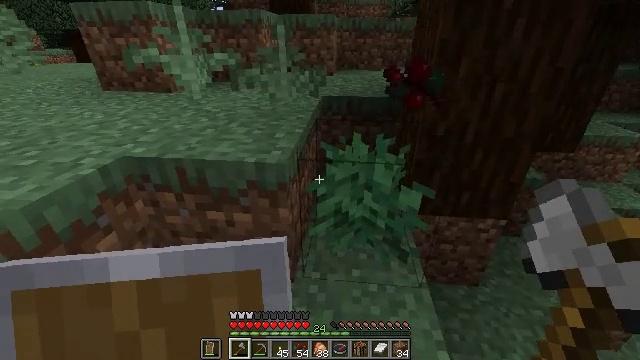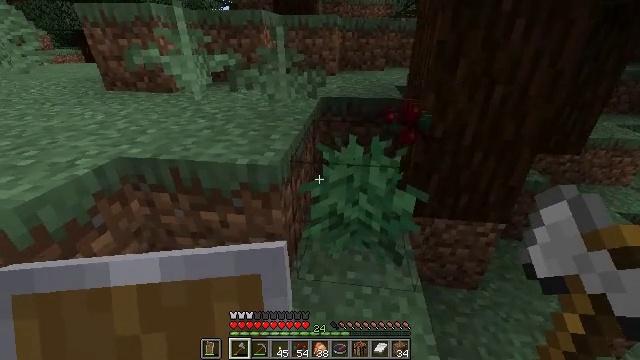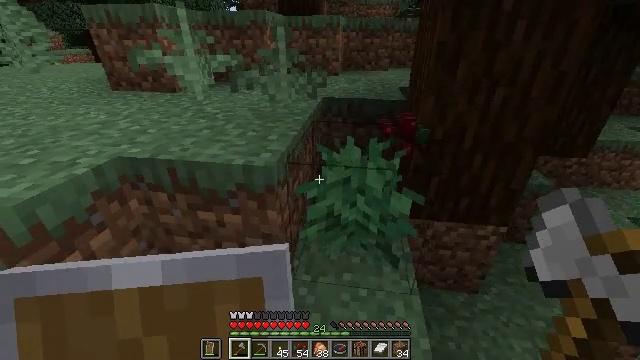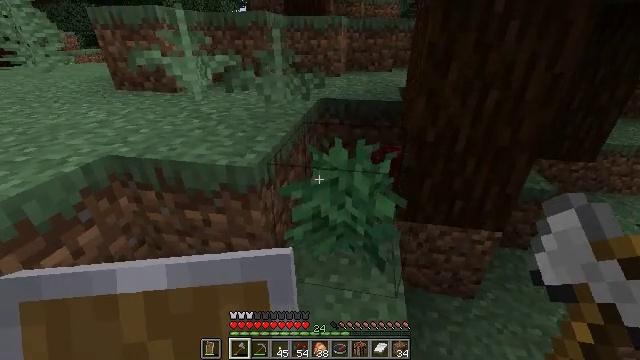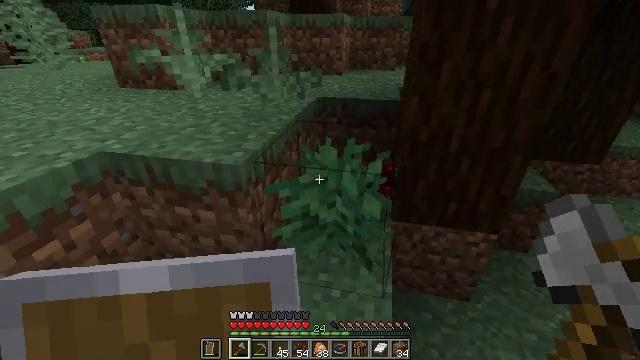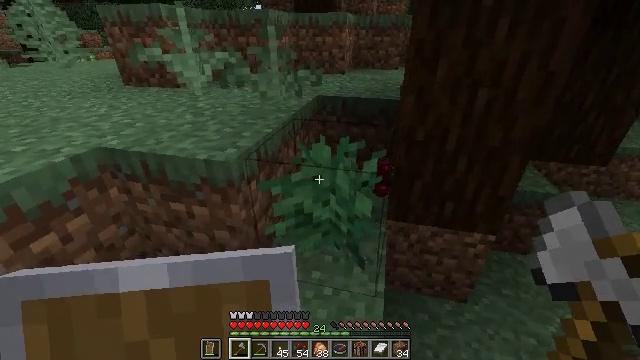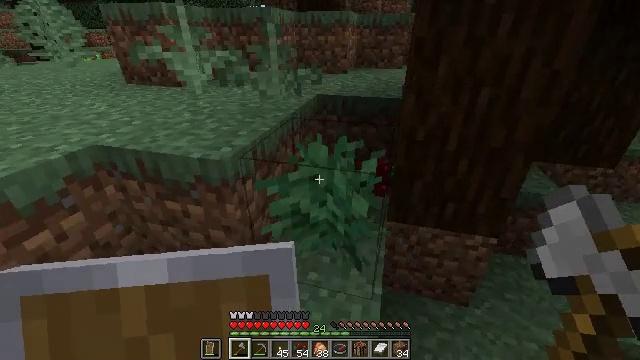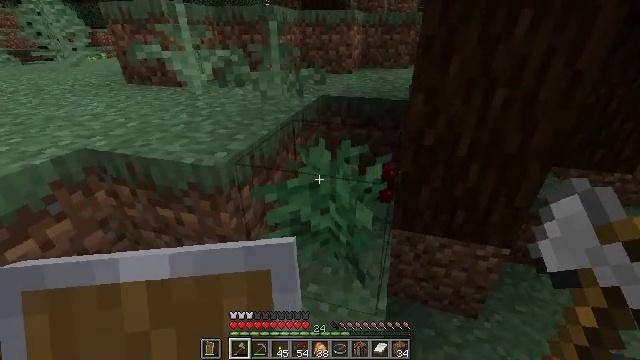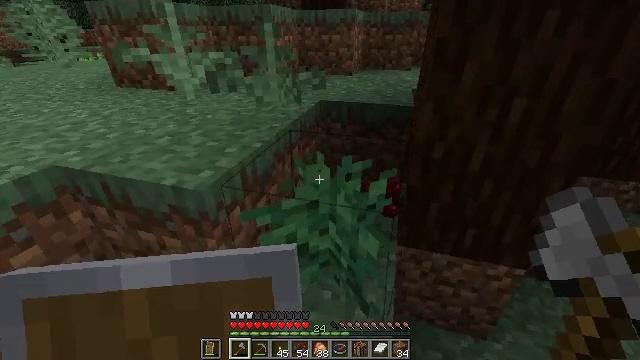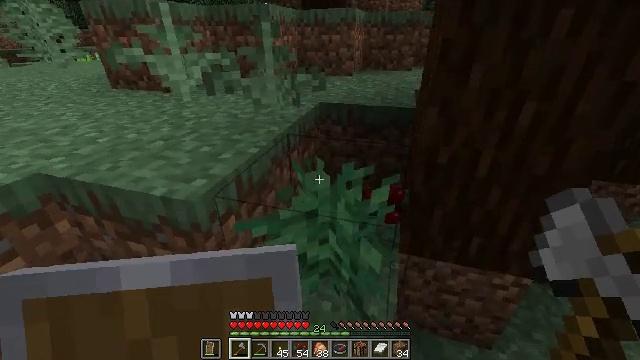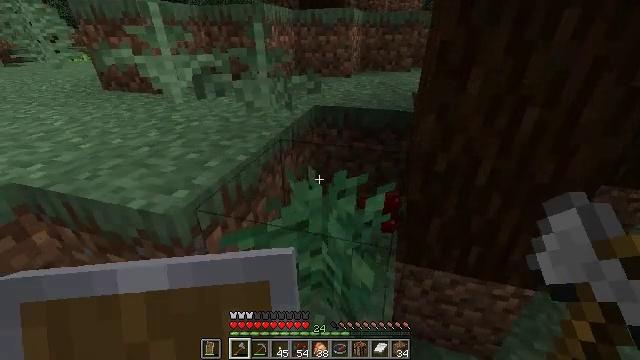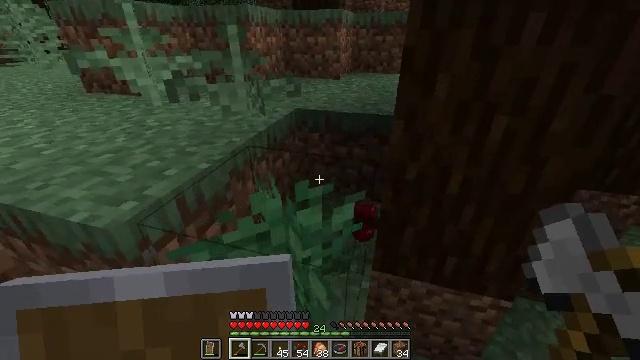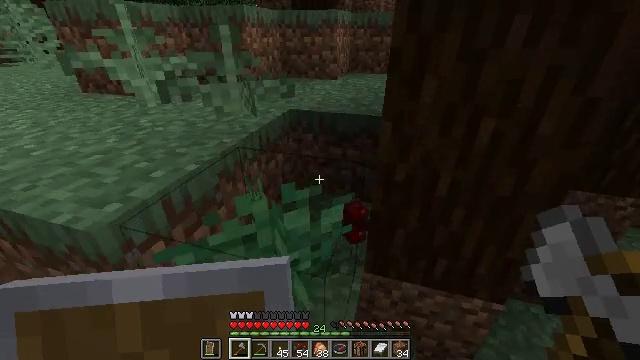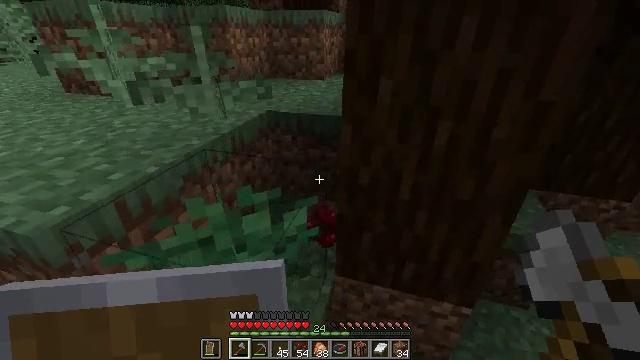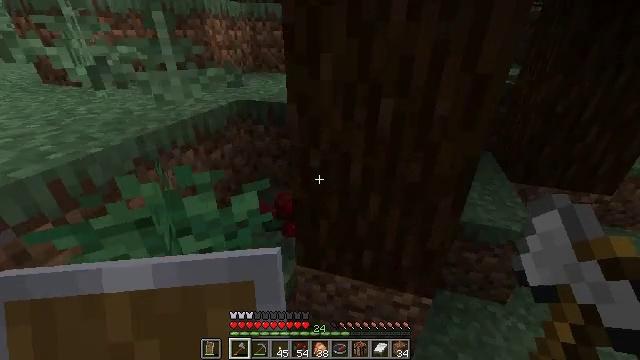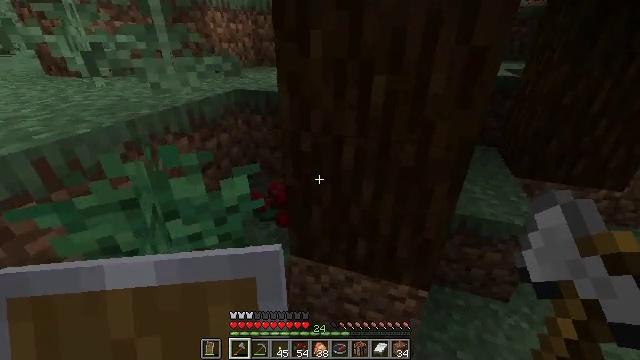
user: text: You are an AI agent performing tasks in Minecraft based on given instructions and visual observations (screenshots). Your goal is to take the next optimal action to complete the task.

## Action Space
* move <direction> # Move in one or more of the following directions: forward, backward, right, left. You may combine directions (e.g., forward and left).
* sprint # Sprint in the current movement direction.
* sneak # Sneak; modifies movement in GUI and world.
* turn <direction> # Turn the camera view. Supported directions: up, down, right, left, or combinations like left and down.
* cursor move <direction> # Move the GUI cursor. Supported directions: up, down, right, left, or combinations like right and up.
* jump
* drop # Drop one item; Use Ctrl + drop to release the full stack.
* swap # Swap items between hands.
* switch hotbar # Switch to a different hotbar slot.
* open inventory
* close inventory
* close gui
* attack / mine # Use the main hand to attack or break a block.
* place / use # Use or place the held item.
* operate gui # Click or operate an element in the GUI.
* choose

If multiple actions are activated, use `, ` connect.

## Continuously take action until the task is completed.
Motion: motion action
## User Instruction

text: Mine spruce leaves from the tree.
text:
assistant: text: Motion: move right, turn left
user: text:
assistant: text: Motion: move right, turn left
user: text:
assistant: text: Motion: move right, turn left
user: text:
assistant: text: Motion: turn left
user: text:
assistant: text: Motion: turn left
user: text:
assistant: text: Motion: move forward, turn left
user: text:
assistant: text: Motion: move forward, turn left
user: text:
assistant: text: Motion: move forward
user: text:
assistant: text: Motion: no_op
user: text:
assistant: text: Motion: move right
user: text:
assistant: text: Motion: move right
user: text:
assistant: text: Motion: move right
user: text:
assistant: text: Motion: move right
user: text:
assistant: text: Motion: move right
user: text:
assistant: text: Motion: move right, turn left
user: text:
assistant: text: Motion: move right, turn left
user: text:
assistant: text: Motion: turn left
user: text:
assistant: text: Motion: turn left and up
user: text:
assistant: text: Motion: turn left and up
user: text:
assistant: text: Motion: turn left
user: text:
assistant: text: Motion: move forward, turn left and up
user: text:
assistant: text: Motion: move forward, turn left and up
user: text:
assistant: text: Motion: move forward
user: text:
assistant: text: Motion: move forward
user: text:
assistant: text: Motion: no_op
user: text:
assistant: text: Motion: no_op
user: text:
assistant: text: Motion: no_op
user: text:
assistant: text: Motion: no_op
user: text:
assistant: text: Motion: no_op
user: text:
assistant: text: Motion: no_op